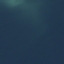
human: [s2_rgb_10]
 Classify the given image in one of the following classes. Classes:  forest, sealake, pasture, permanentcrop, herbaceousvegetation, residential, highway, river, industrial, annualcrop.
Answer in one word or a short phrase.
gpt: SeaLake